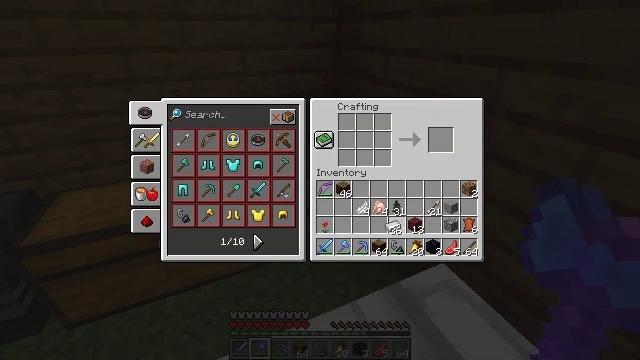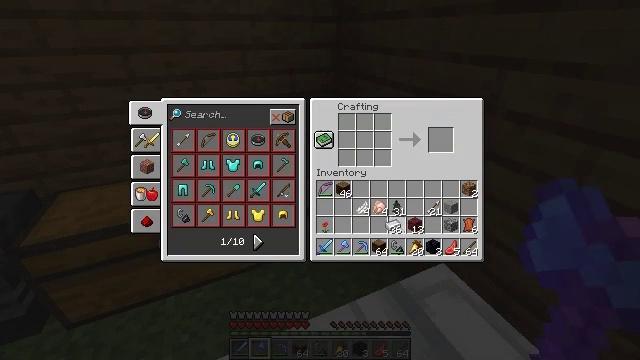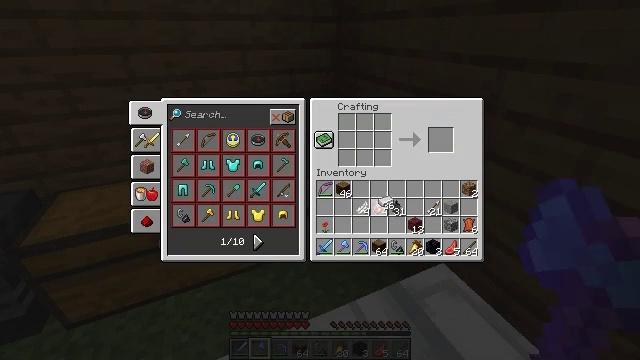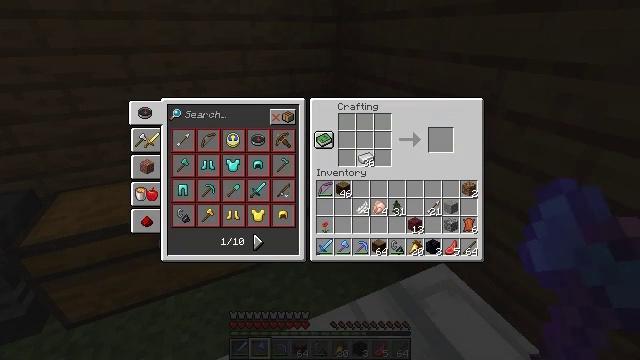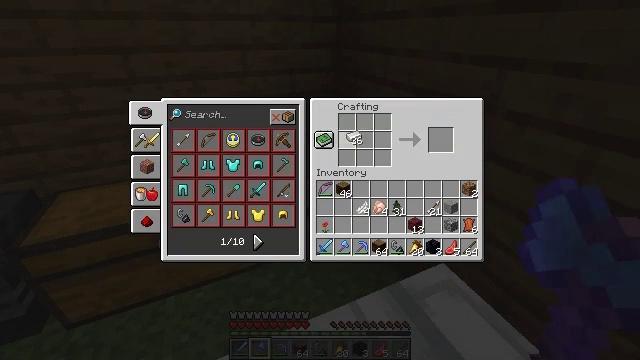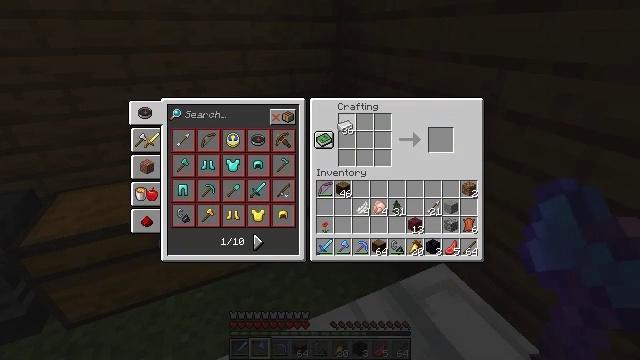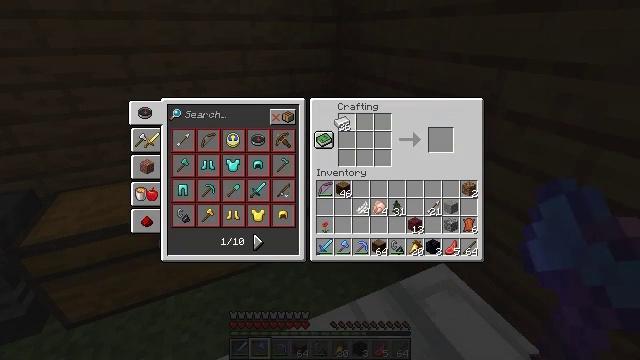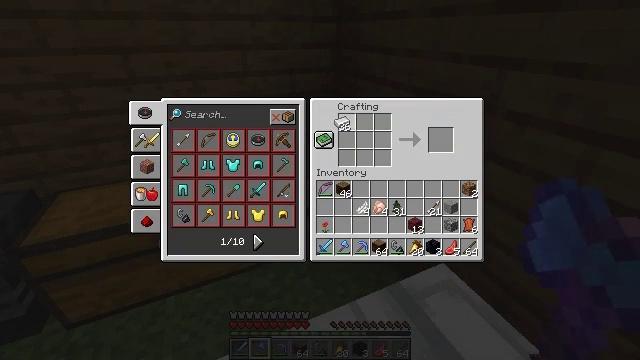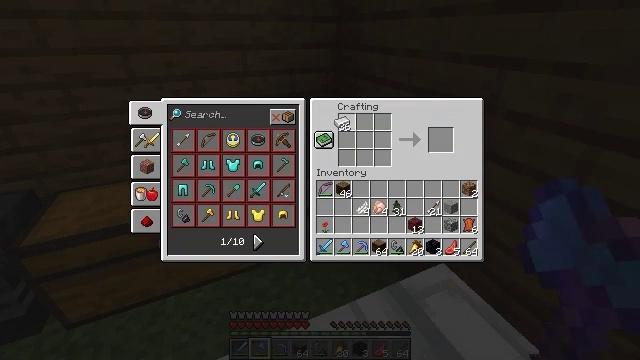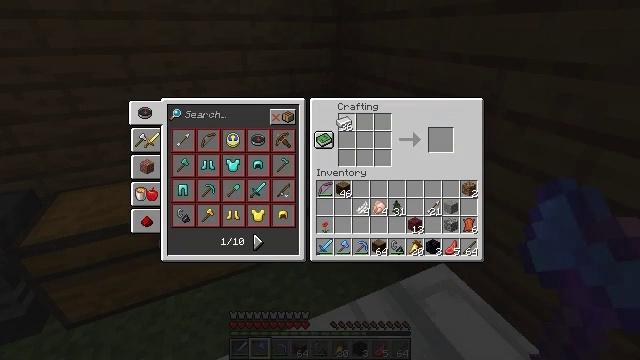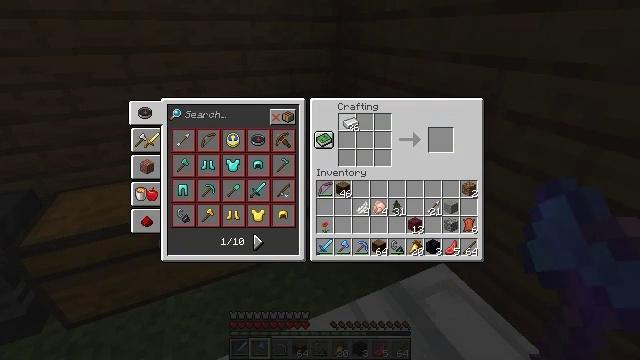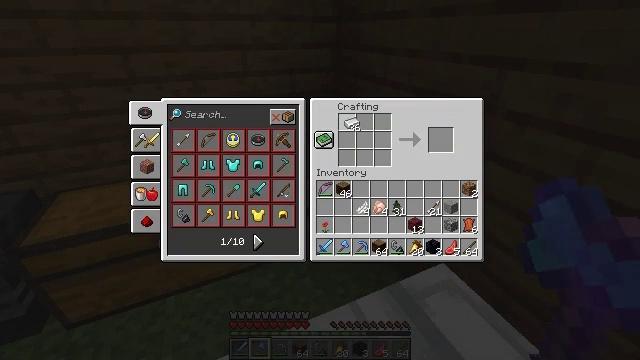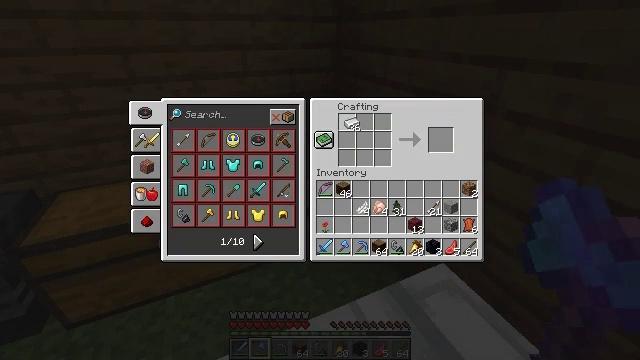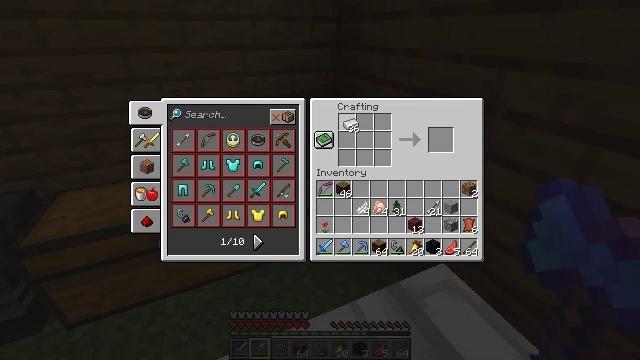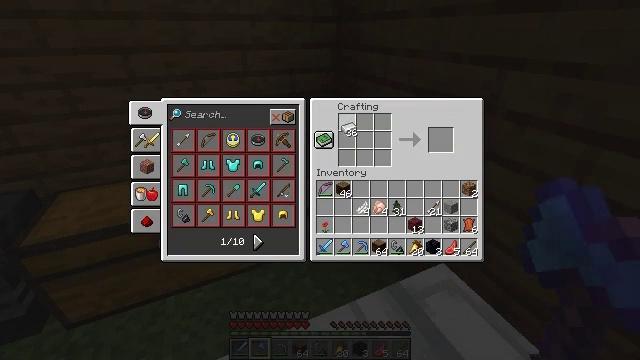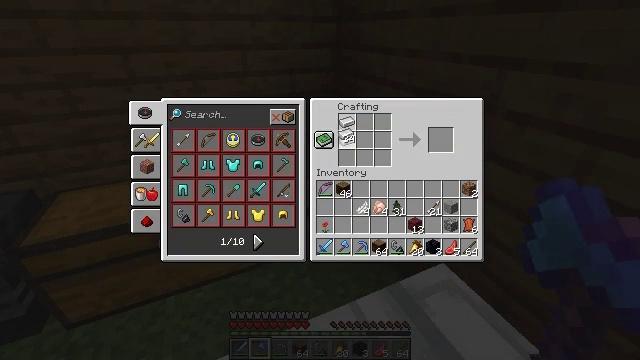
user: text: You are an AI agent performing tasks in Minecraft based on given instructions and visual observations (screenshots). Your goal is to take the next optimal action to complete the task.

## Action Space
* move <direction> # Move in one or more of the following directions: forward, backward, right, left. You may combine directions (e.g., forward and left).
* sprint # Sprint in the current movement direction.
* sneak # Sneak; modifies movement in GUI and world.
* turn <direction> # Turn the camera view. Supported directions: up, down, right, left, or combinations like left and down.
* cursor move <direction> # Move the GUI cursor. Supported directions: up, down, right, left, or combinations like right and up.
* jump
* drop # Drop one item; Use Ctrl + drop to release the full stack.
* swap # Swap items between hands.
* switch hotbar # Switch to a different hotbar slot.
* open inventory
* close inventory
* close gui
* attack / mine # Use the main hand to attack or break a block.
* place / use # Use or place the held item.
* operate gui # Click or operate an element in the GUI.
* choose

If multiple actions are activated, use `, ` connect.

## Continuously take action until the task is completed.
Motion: motion action
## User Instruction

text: Combine iron ingots in the crafting table to craft a cauldron.
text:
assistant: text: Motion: operate gui
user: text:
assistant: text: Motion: cursor move left and up
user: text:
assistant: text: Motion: cursor move left and up
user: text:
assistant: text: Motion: cursor move left and up
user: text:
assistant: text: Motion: cursor move left and up
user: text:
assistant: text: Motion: no_op
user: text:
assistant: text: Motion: no_op
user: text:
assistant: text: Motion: no_op
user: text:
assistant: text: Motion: no_op
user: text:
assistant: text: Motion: cursor move right
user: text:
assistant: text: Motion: choose
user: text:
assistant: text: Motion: choose
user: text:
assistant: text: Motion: choose
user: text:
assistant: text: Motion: choose
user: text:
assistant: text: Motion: choose
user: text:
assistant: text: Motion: cursor move down, choose
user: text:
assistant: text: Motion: cursor move down, choose
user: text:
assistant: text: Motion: choose
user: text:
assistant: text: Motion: choose
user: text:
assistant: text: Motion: choose
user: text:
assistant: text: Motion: cursor move right, choose
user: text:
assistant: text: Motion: choose
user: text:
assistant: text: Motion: choose
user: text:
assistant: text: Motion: choose
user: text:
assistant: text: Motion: cursor move up, choose
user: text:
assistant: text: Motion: cursor move up, choose
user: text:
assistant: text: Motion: cursor move up, choose
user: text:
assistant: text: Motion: choose
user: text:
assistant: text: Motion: choose
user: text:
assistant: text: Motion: choose